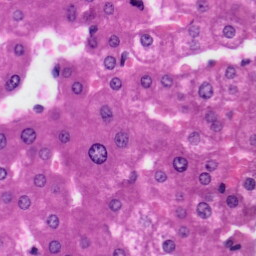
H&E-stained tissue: Liver